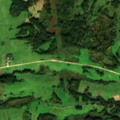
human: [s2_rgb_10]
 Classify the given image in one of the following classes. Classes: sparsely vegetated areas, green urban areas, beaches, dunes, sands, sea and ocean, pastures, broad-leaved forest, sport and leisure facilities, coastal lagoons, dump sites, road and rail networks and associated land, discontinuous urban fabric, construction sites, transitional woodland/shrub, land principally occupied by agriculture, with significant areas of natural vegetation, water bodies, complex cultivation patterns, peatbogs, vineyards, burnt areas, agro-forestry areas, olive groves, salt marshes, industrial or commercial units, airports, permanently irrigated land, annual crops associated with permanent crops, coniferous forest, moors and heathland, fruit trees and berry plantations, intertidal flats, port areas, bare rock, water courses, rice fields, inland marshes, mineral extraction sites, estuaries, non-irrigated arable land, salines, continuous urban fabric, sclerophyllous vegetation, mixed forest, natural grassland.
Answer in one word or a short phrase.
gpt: pastures, land principally occupied by agriculture, with significant areas of natural vegetation, broad-leaved forest, mixed forest, transitional woodland/shrub